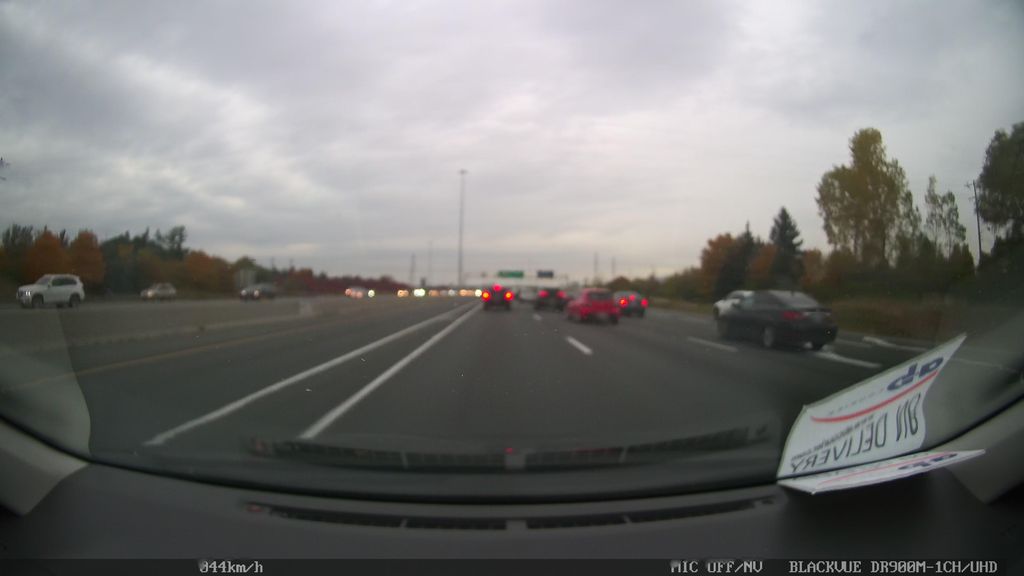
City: toronto